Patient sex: M
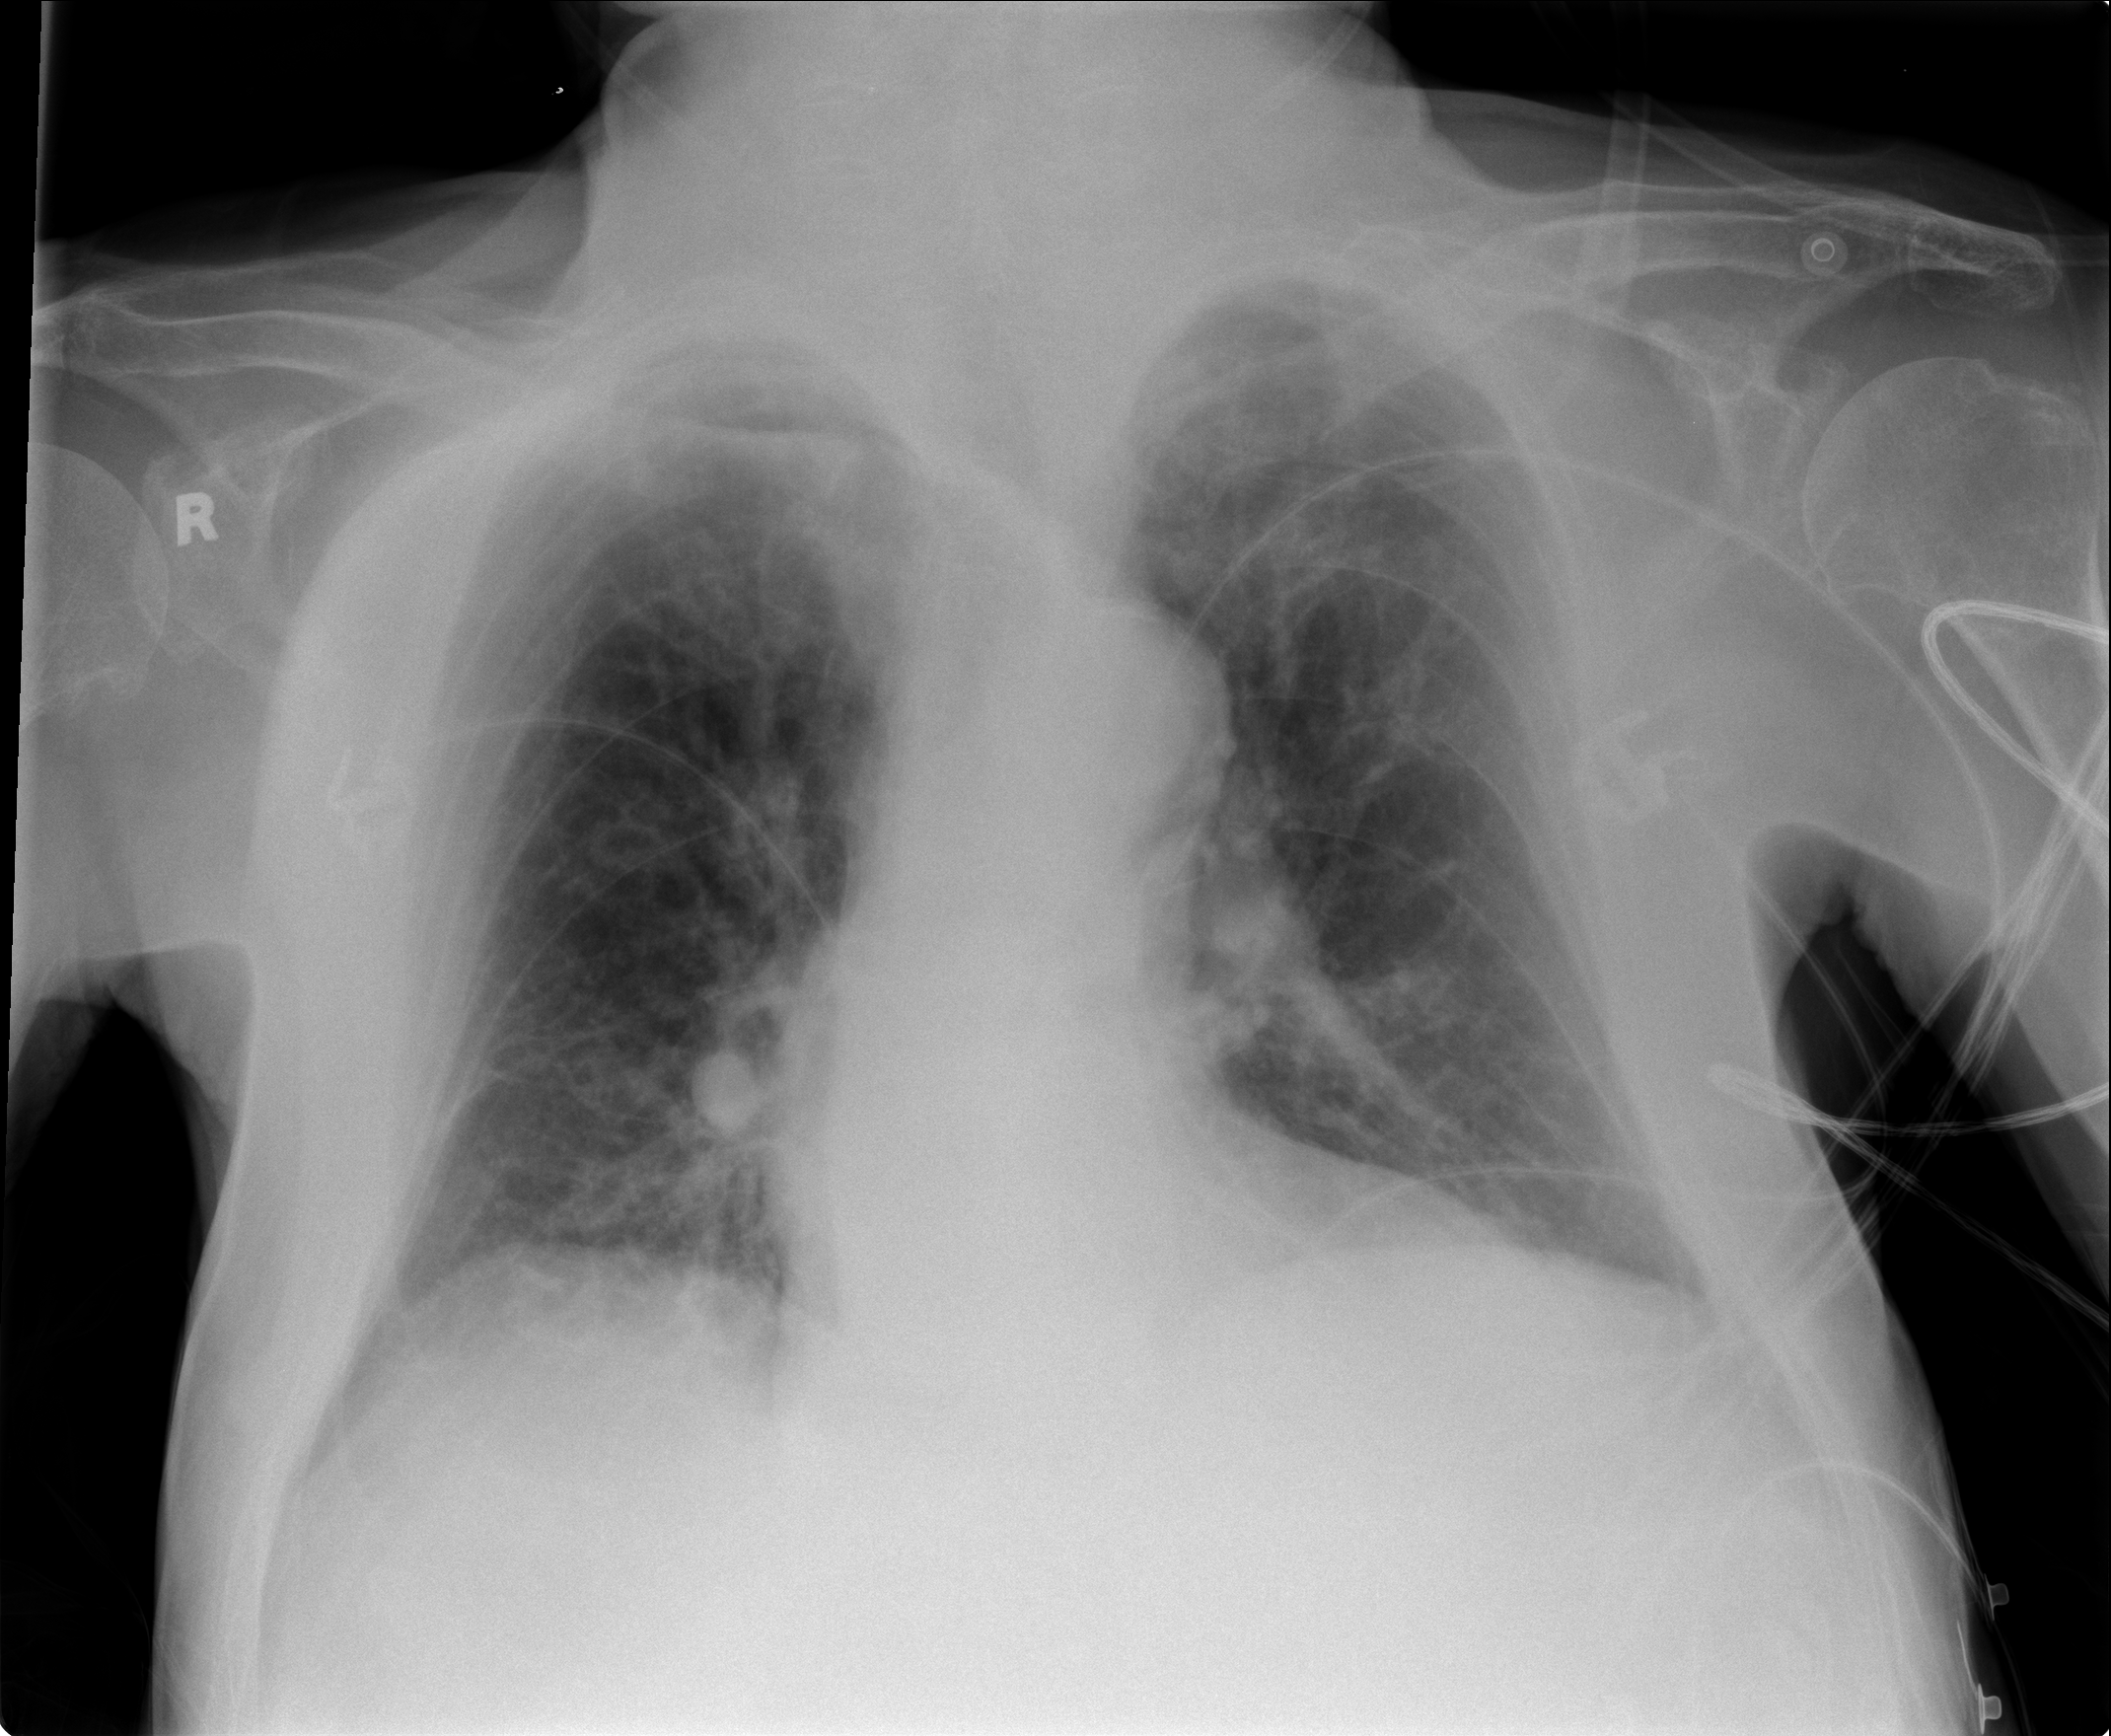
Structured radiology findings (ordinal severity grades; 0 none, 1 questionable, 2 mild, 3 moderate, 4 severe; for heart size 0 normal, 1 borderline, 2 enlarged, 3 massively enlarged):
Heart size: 0
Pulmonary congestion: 2
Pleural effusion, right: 0
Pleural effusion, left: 0
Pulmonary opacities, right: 0
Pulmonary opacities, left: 0
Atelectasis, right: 0
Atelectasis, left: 0